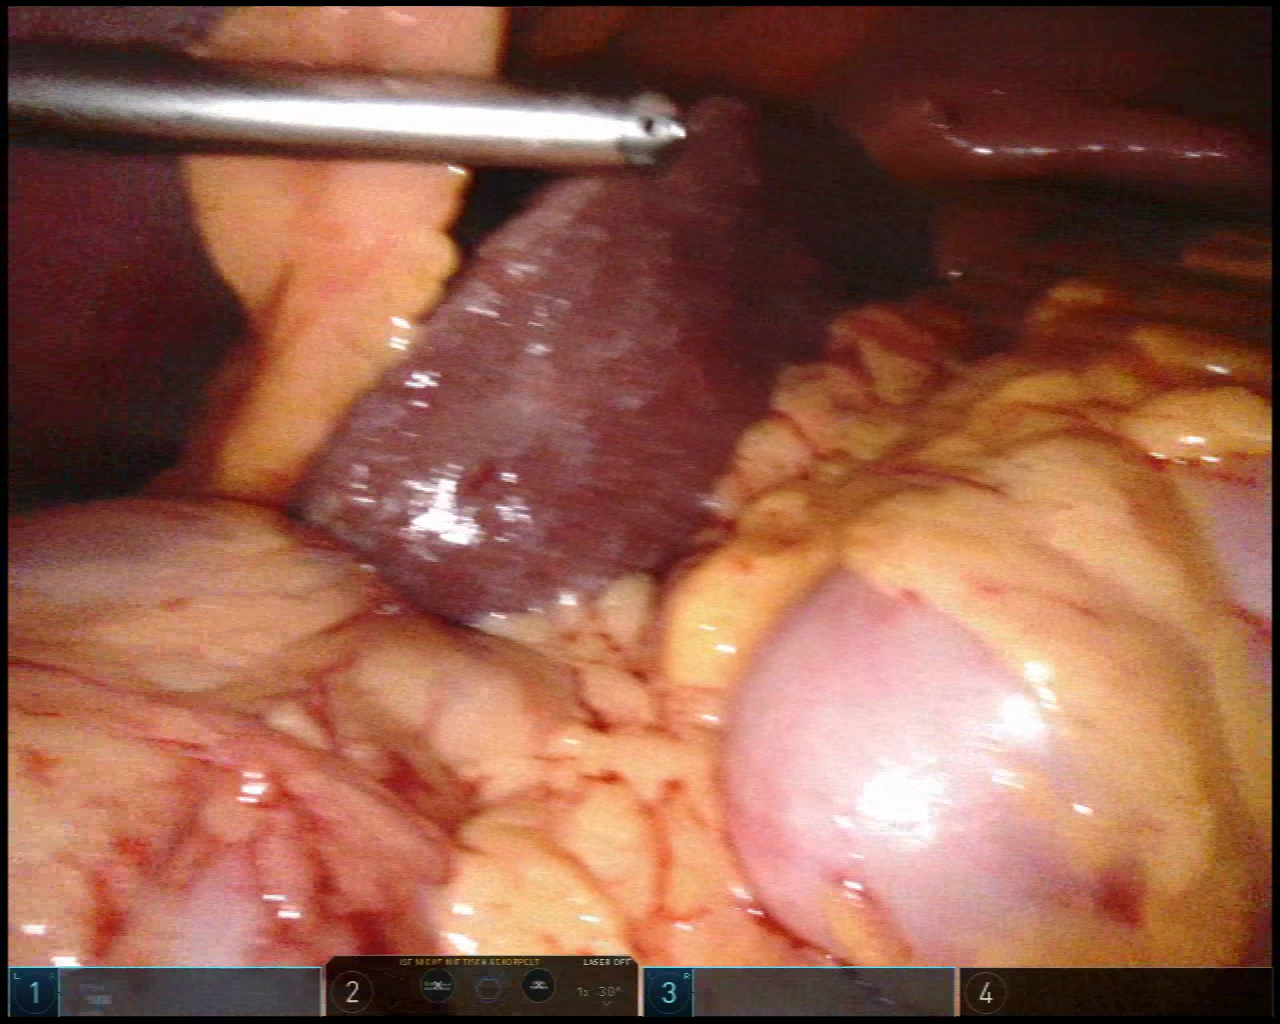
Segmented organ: liver
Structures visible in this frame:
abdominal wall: yes
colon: yes
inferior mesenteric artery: no
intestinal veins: no
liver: yes
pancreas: no
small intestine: no
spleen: no
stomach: yes
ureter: no
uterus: no
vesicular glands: no